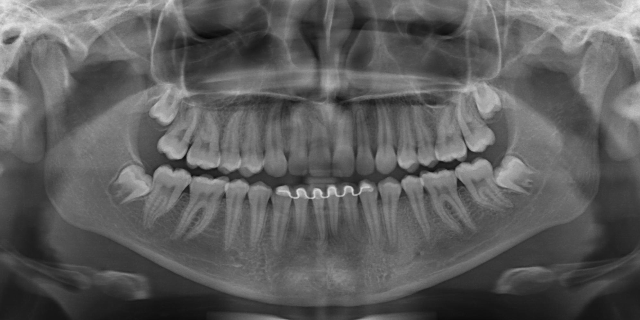
adult